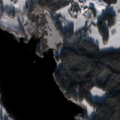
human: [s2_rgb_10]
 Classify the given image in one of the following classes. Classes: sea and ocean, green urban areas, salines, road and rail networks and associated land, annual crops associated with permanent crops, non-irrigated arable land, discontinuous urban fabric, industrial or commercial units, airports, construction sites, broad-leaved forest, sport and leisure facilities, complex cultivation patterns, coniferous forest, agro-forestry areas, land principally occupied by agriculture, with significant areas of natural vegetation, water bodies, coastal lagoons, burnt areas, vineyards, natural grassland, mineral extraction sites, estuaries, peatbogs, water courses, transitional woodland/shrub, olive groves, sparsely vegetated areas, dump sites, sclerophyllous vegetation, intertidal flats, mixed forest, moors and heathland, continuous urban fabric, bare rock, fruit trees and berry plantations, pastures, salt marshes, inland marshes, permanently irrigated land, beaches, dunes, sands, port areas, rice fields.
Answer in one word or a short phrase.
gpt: land principally occupied by agriculture, with significant areas of natural vegetation, mixed forest, water bodies